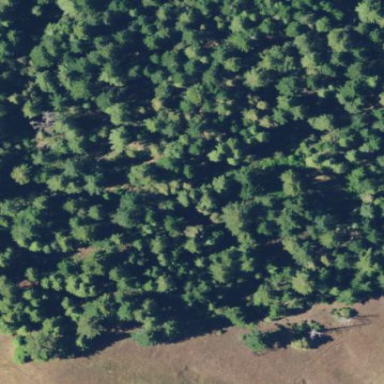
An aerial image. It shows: Forest area.